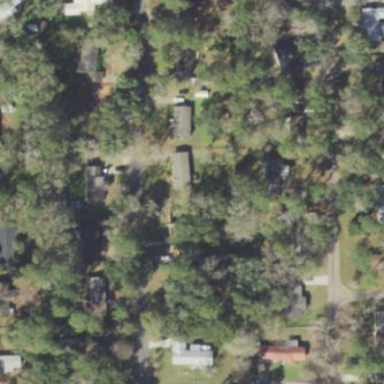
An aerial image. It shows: Residential area known as trailer park.